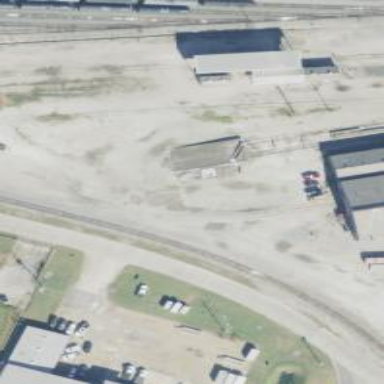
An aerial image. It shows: Railway yard used for servicing trains.